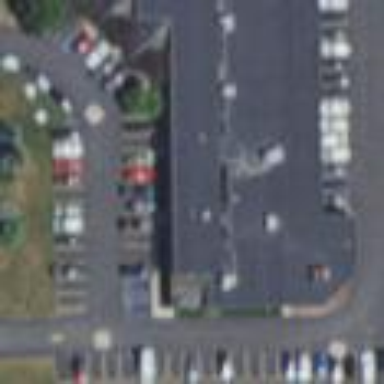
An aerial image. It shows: Parking area.